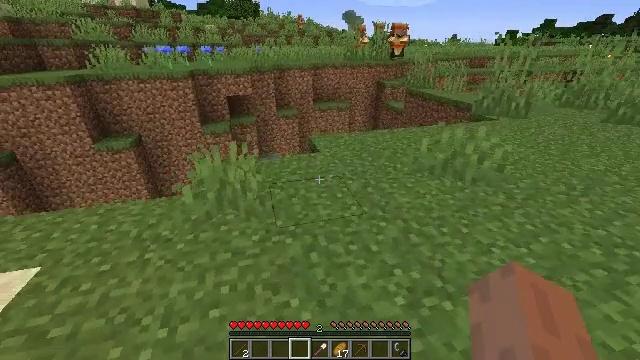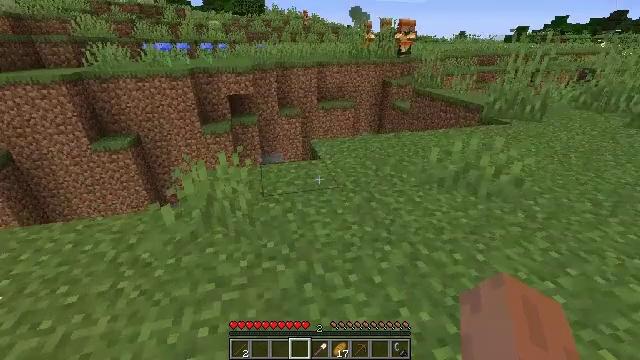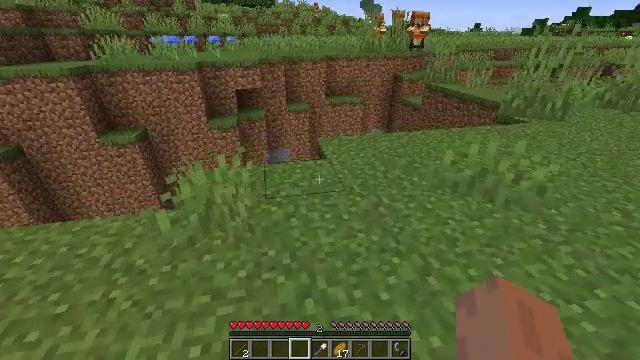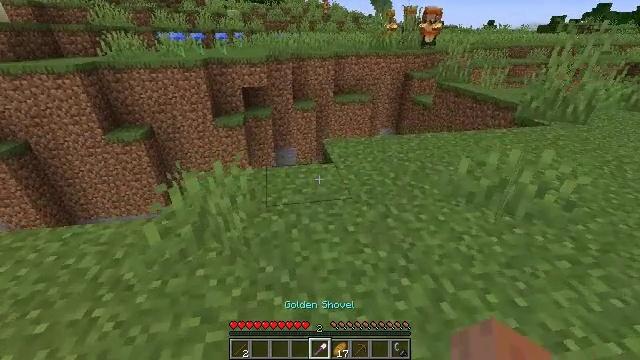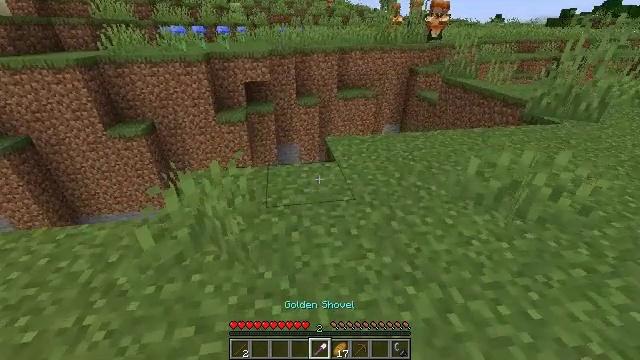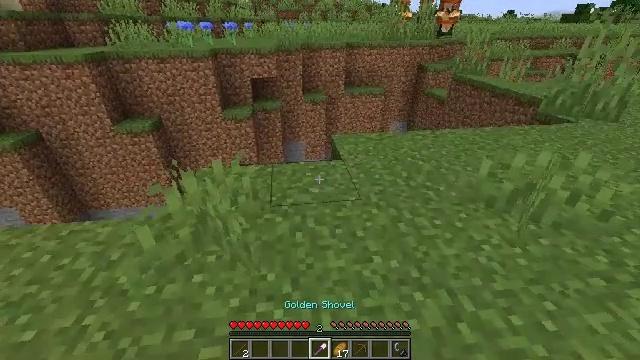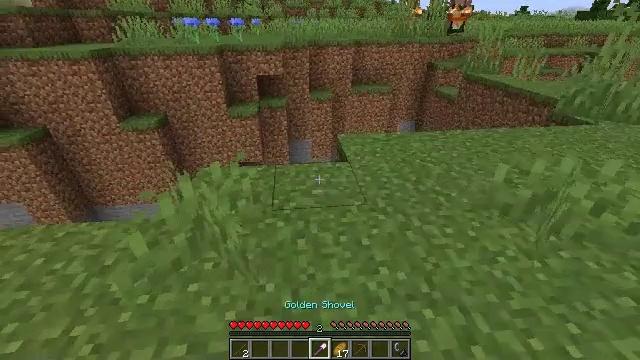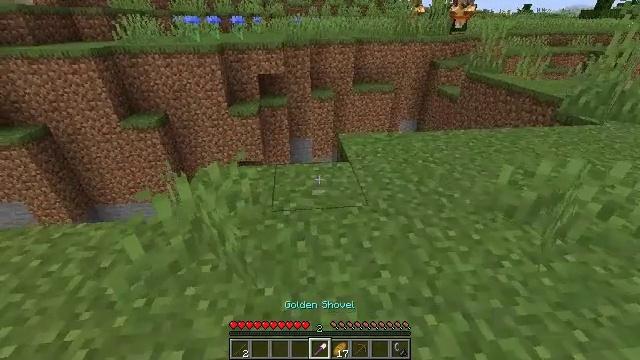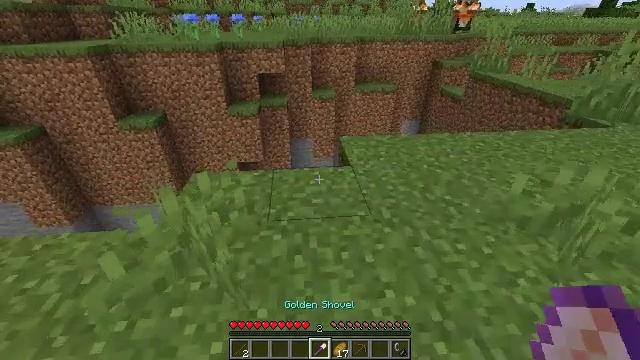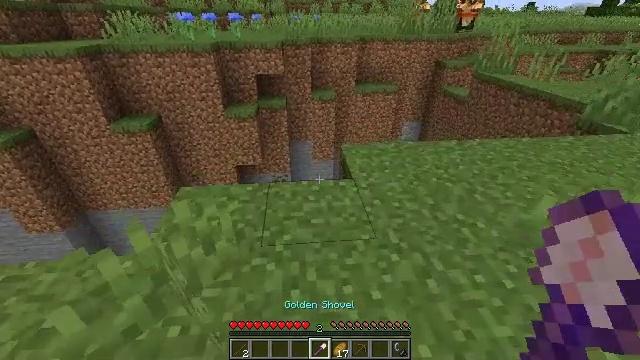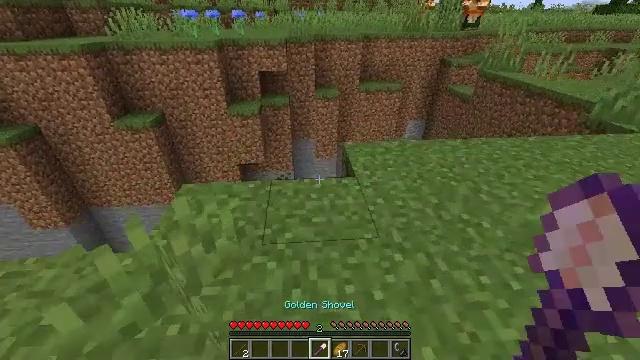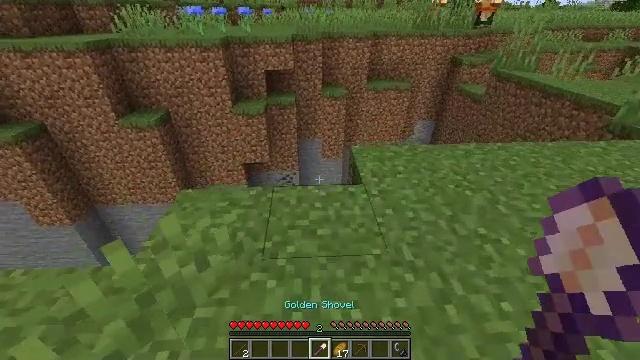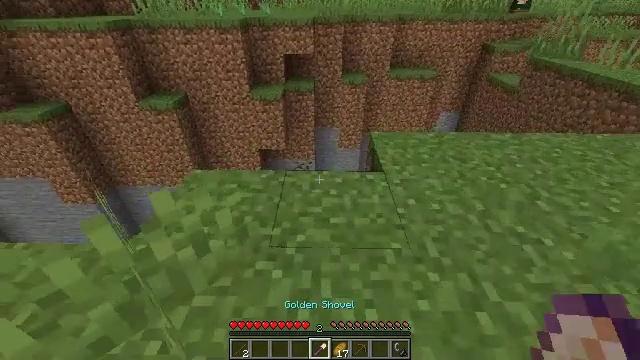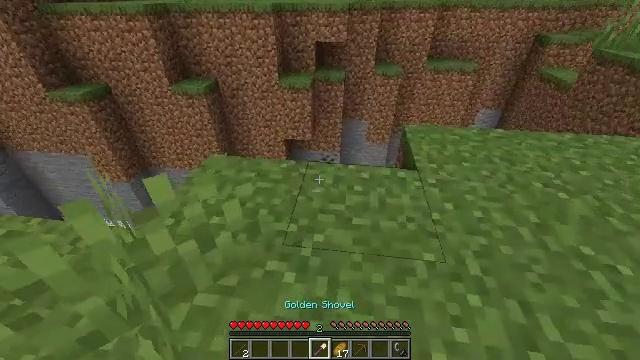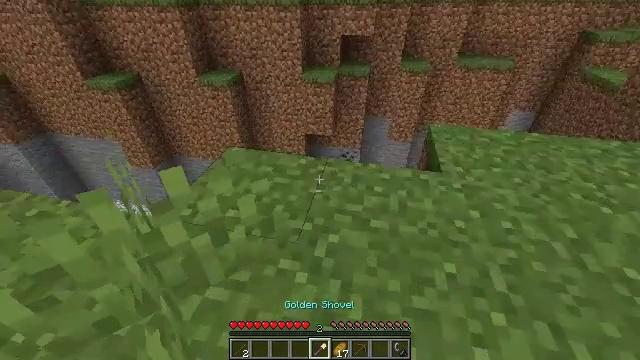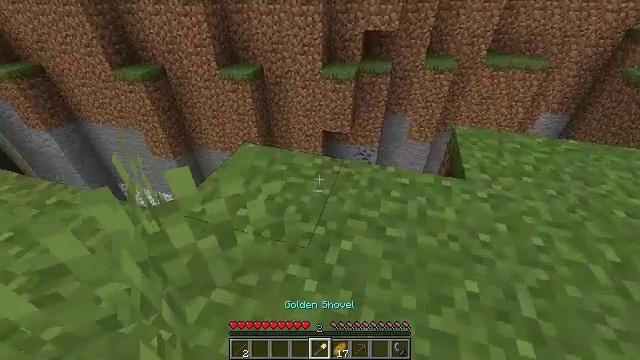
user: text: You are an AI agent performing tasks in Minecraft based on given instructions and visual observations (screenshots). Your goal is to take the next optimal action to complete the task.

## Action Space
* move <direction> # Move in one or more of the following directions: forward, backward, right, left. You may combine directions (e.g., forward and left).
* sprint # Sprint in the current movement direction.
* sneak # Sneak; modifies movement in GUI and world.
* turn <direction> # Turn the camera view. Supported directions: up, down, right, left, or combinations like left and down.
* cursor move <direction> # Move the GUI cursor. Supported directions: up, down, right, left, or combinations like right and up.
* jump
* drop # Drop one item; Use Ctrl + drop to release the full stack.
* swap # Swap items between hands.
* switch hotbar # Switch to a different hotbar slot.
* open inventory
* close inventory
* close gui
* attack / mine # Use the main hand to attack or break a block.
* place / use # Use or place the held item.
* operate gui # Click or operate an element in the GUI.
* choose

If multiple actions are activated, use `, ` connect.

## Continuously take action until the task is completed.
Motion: motion action
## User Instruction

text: Gather grass block for landscaping.
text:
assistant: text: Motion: move forward, turn left
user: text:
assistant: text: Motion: move forward, turn left and down
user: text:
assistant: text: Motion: move forward, turn left
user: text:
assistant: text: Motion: turn down
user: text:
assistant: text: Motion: turn left
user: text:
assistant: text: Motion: move forward, turn left
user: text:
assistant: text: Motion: move forward
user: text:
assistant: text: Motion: move forward
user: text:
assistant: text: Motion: move forward
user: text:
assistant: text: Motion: move forward, sneak
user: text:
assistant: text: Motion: move forward, sneak, turn left
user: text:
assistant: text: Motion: move forward, sneak, turn left and down
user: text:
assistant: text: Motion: move forward, sneak, turn left and down
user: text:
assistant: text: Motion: move forward, sneak, turn left and down
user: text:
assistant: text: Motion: move forward, sneak, turn left
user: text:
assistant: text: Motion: move forward, sneak, turn left
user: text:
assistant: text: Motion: move forward, sneak, turn left
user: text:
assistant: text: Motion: move forward, sneak
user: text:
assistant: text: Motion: move forward, sneak, turn left
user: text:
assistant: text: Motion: move forward, sneak, turn left
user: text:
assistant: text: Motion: move forward, sneak
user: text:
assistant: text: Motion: move forward, sneak
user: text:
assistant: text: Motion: move forward, sneak
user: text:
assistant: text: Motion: move forward, sneak
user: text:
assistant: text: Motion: move forward, sneak
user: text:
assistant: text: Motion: move forward, sneak, turn down
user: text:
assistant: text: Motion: move forward, sneak
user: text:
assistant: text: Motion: move forward, sneak, turn left
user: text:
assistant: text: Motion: move forward, sneak
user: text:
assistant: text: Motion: move forward, sneak, turn down